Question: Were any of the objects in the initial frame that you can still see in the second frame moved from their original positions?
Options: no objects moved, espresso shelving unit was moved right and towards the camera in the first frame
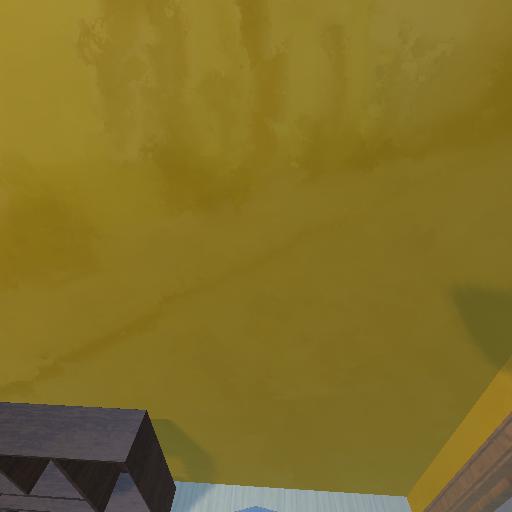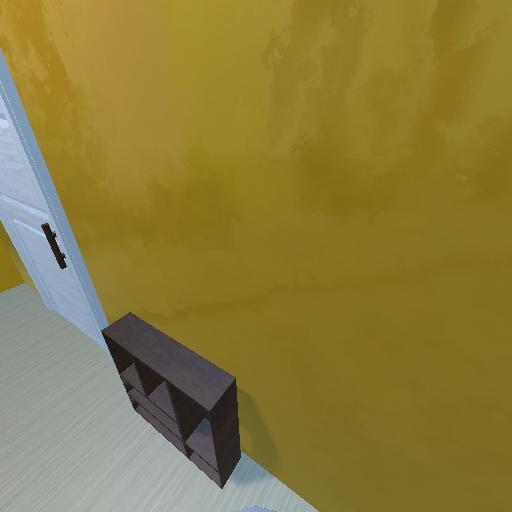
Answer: no objects moved